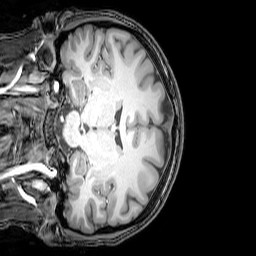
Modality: T1w
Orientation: coronal
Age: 22
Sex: female
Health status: healthy
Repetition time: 0.081 s
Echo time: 0.037 s